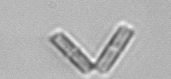
Label: Thalassionema